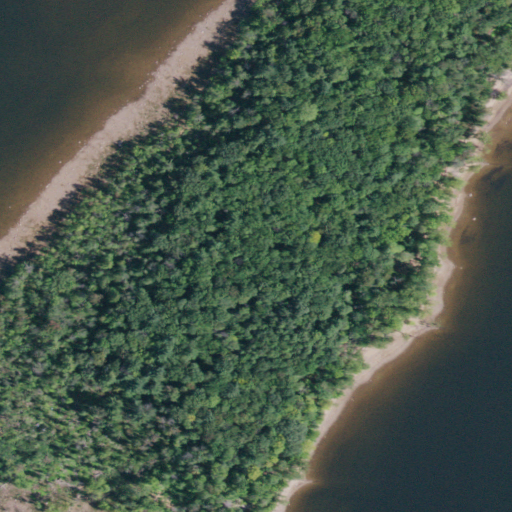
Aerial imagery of island in New York named Kenyon Islands containing deciduous forest, open water, woody wetlands, mixed forest, barren land, and evergreen forest